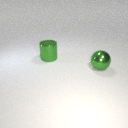
large green metal cylinder behind large green metal sphere